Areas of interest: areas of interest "Gaoke Ridge"
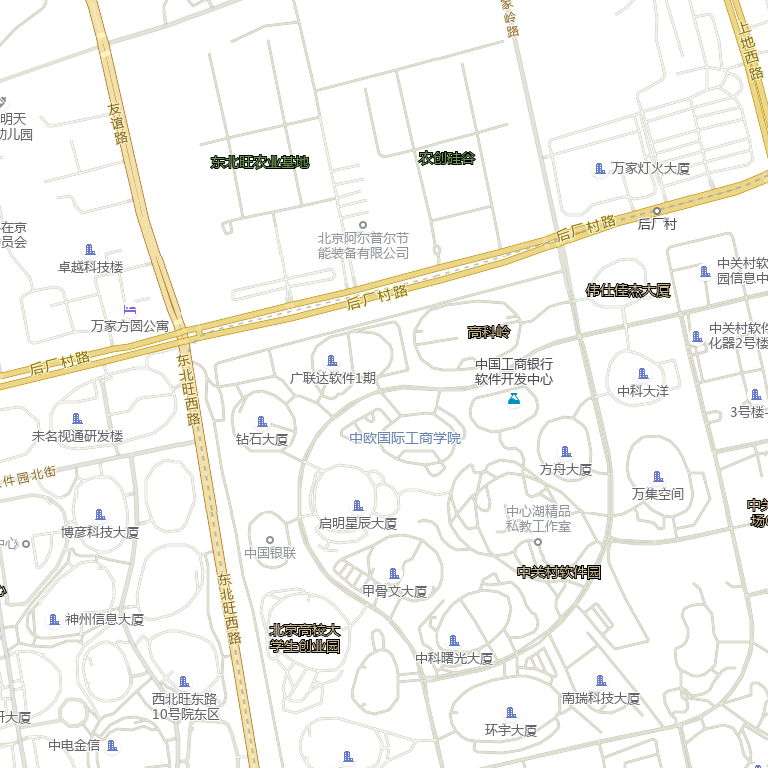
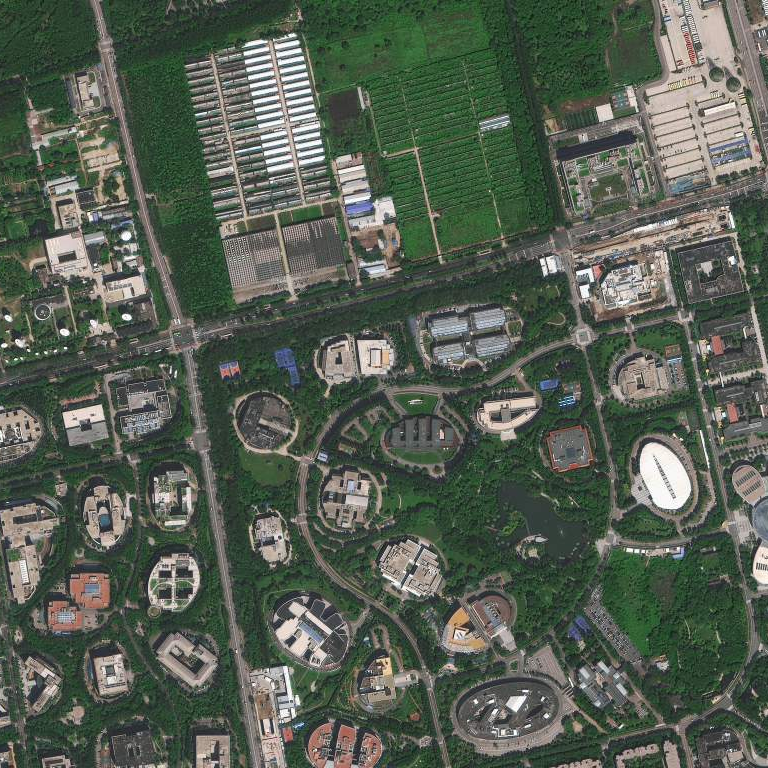